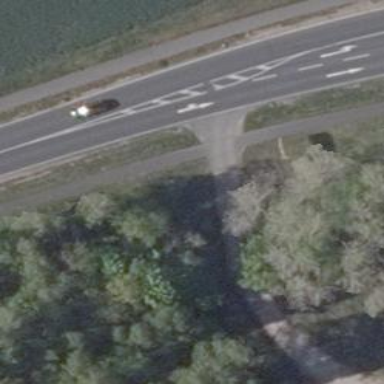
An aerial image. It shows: Emergency access point on the road.